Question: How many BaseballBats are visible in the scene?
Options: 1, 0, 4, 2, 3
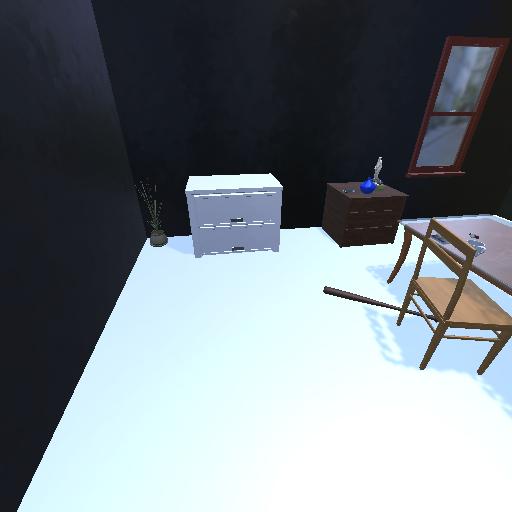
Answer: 1